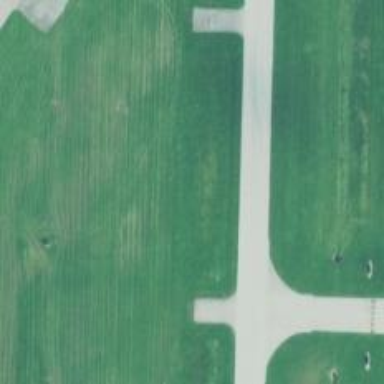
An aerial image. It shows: Image of taxiway at airport.